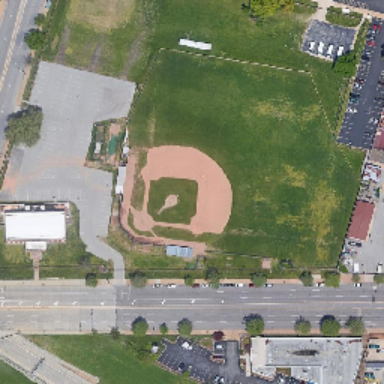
The baseball field and the gray bare soil are close to each other .